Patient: sex M, age 48
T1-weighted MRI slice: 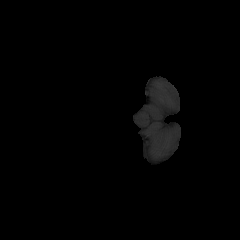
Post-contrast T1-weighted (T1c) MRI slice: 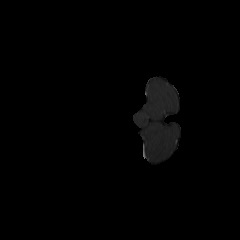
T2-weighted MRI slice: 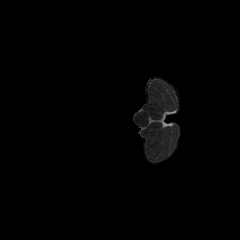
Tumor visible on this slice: no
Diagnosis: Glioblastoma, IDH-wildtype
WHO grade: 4